Aerial crown-view tile of a tropical tree (Barro Colorado Island, Panama), acquired 20241216:
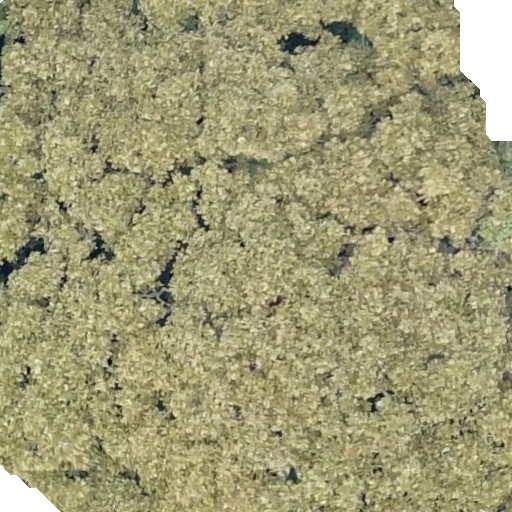
Species: Dipteryx oleifera
GBIF accepted scientific name: Dipteryx oleifera
Crown area: 504.009 m²